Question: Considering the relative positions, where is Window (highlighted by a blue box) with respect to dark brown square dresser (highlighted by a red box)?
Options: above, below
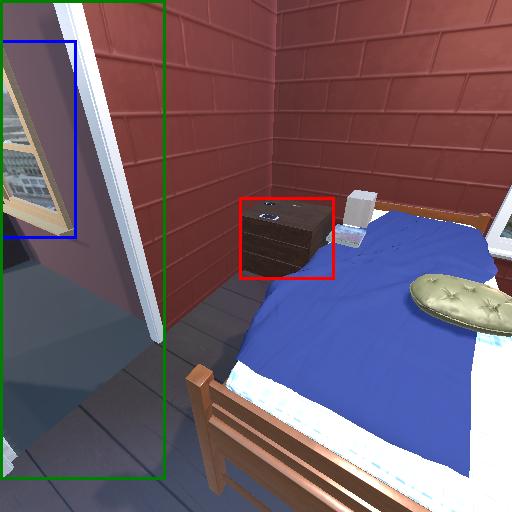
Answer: above